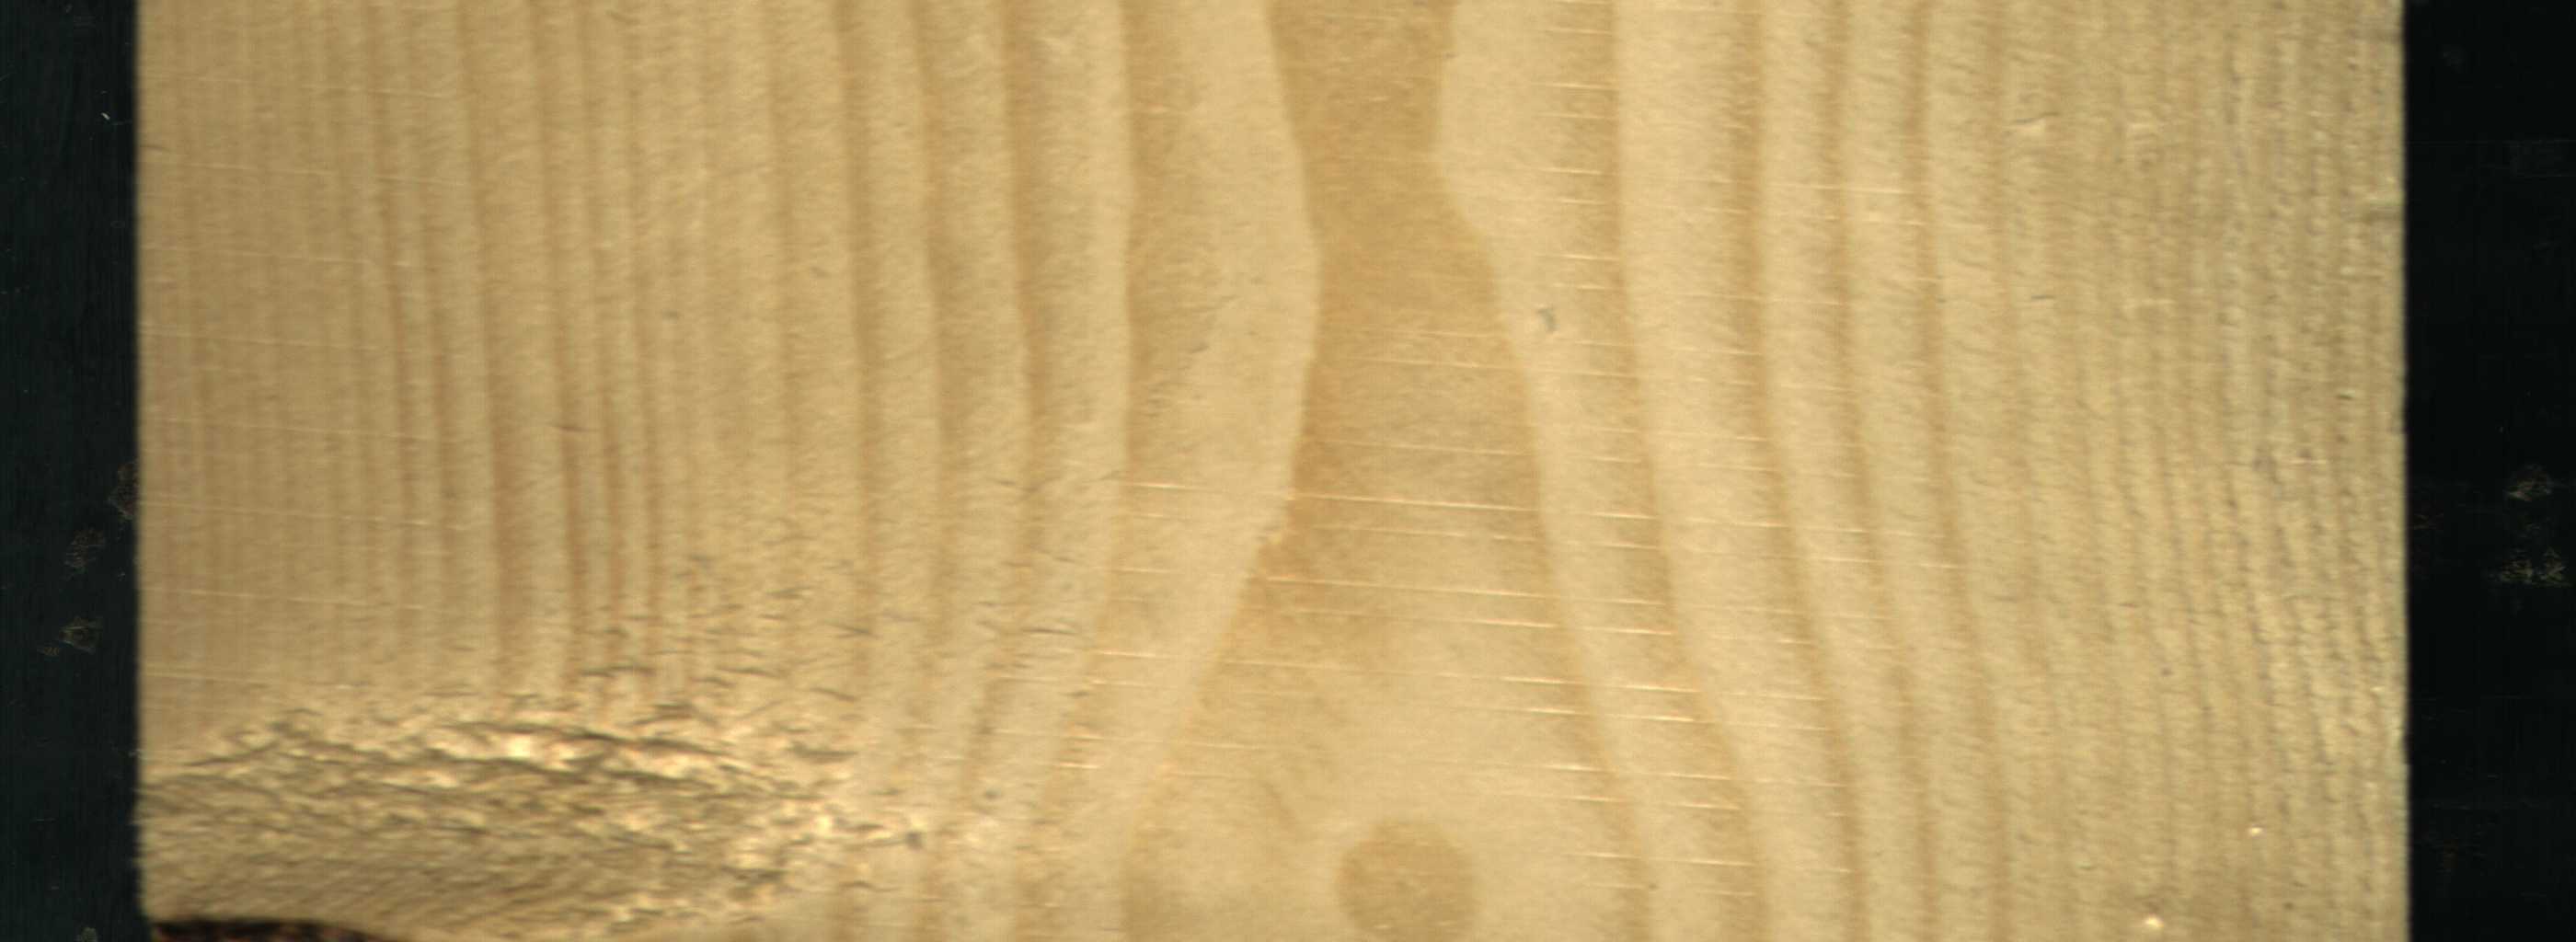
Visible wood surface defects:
Knot_missing